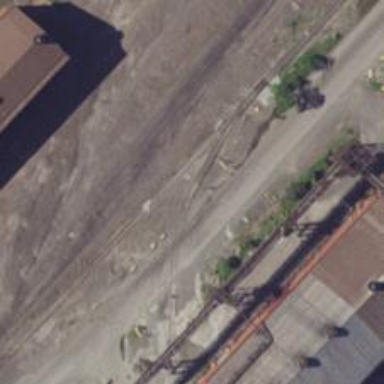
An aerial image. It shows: Rail spur service.